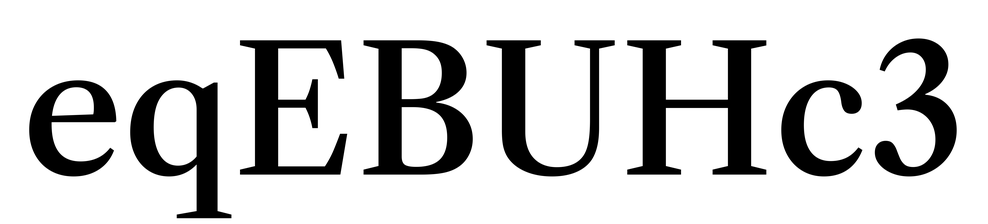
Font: LibreCaslonText_Medium